【题型】填空题　【知识点】平面几何　【难度】medium
已知：如图, Rt$\triangle ABC$ 中, $\angle ACB = 90^\circ$, $BC = a$, $\cos B = \frac{3}{4}$, 点 $D$、$E$ 分别在边 $AB$、$BC$ 上, $\angle CDE = \angle EDB = \angle B$, 那么 $AD$ 的长为\_\_\_\_\_ 。(用含 $a$ 的代数式表示)

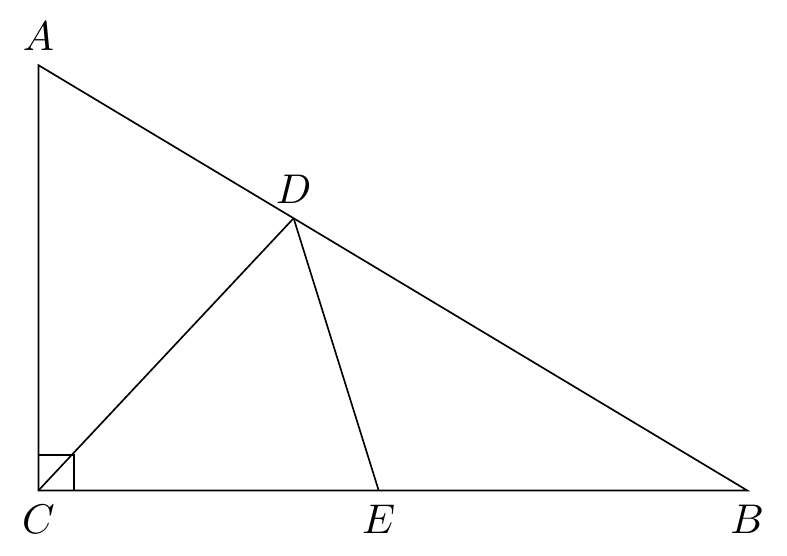
【解答】
解：如图所示, 过点 $E$ 作 $EG \perp AB$ 于点 $G$,

$\because$ $\angle EDB = \angle ABC$,

$\therefore$ $ED = EB$,

$\because$ $\cos \angle ABC = \frac{3}{4}$,

$\therefore$ $\frac{BG}{BE} = \frac{3}{4}$,

设 $BG = 3k$, 则 $DE = BE = 4k$, $BD = 6k$,

$\because$ $BC = a$,

$\therefore$ $CE = a - 4k$,

过点 $B$ 作 $BF // DE$ 交 $CD$ 的延长线于点 $F$,

$\because$ $\angle EDB = \angle DBF$, $\angle CDE = \angle F$,

$\because$ $\angle CDE = \angle EDB$,

$\therefore$ $\angle DBF = \angle F$,

$\therefore$ $DF = DB$,

$\because$ $BF // DE$,

$\therefore$ $\frac{CD}{DF} = \frac{CE}{EB}$, 即 $\frac{CD}{DB} = \frac{CE}{EB}$,

$\frac{CD}{6k} = \frac{a - 4k}{4k}$,

解得：$CD = \frac{3}{2}a - 6k$,

又 $\because$ $\angle DCE = \angle BCD$, $\angle CDE = \angle CBD$,

$\therefore$ $\triangle CDE \sim \triangle CBD$,

$\therefore$ $\frac{CE}{CD} = \frac{CD}{CB}$,

$\therefore$ $\frac{a - 4k}{\frac{3}{2}a - 6k} = \frac{\frac{3}{2}a - 6k}{a}$,

解得：$k = \frac{5a}{36}$,

$\therefore$ $BD = 6k = \frac{5a}{6}$,

$\because$ $\angle ACB = 90^\circ$, $\cos \angle ABC = \frac{3}{4}$, $BC = a$,

$\therefore$ $AB = \frac{BC}{\cos \angle ABC} = \frac{4}{3}a$,

则 $AD = \frac{4}{3}a - BD = \frac{4}{3}a - \frac{5}{6}a = \frac{1}{2}a$,

故答案为：$\frac{a}{2}$。
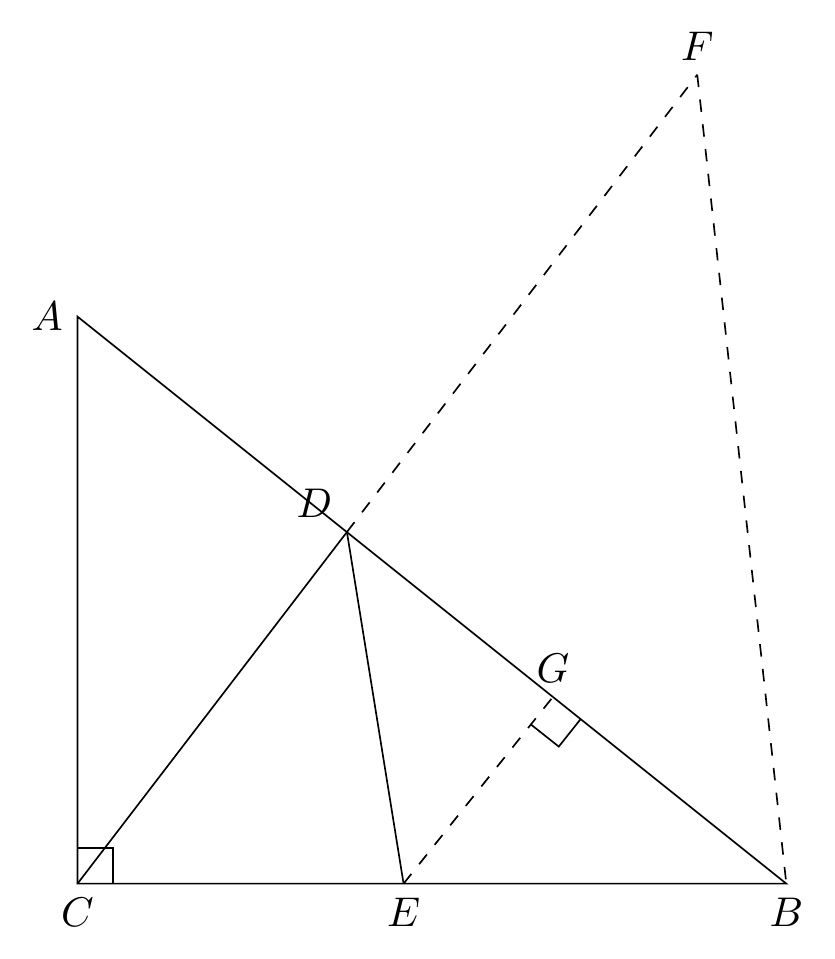